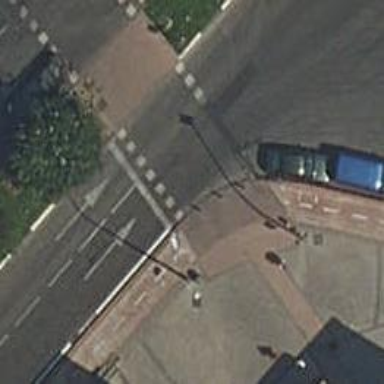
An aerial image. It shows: Road with traffic signals and zebra crossing with traffic signals.